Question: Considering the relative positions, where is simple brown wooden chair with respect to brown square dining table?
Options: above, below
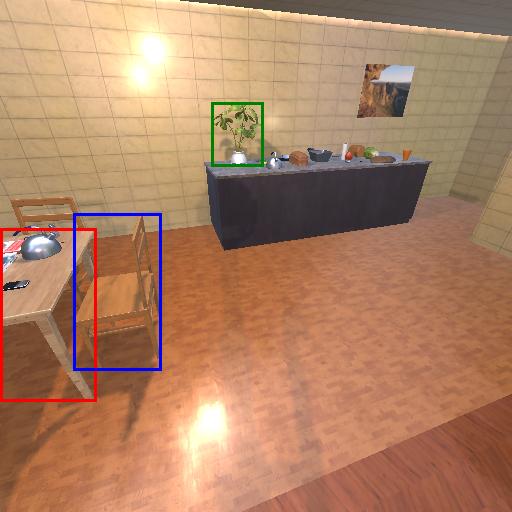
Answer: above